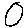
Label: circle